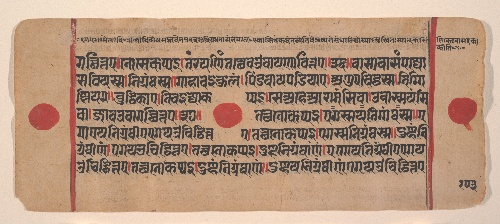
Date: 15th century
Object type: Folio
Classification: Paintings
Medium: Ink, opaque watercolor, and gold on paper
Culture: India (Gujarat)
Dimensions: 4 3/8 x 10 5/8 in. (11.1 x 27 cm)
Department: Asian Art
Credit line: Rogers Fund, 1955
Accession year: 1955
Repository: Metropolitan Museum of Art, New York, NY